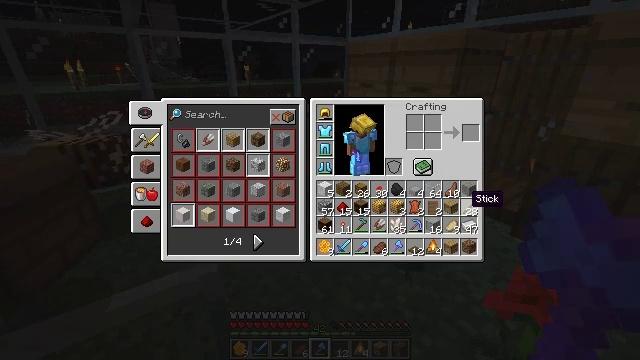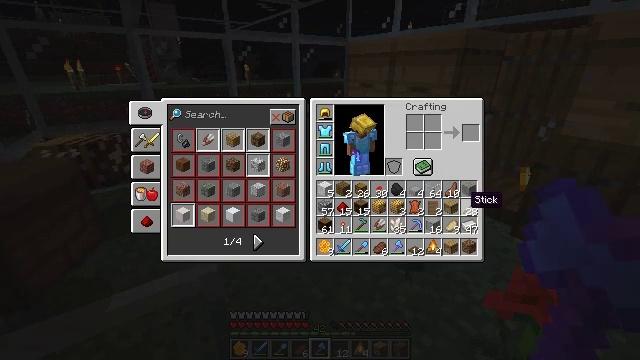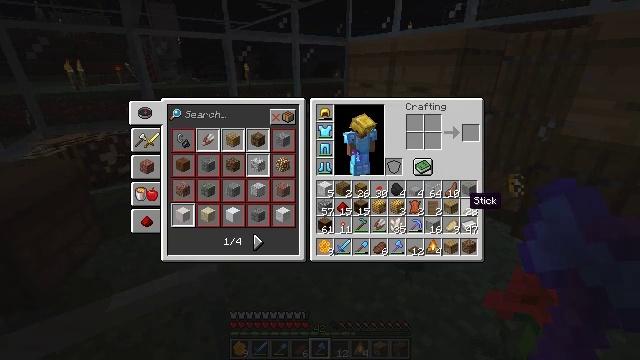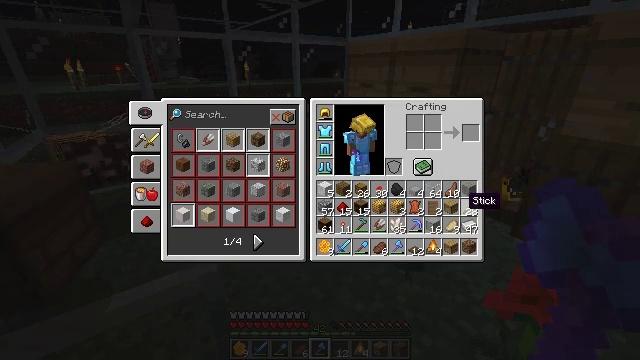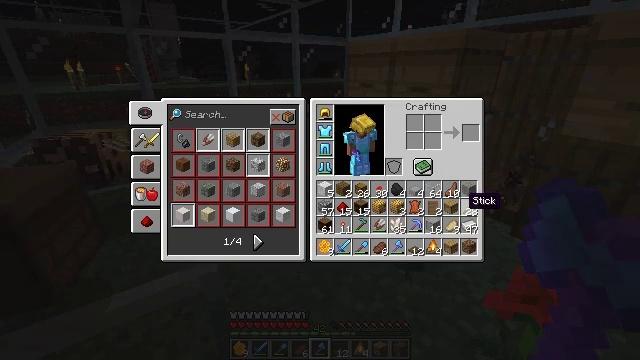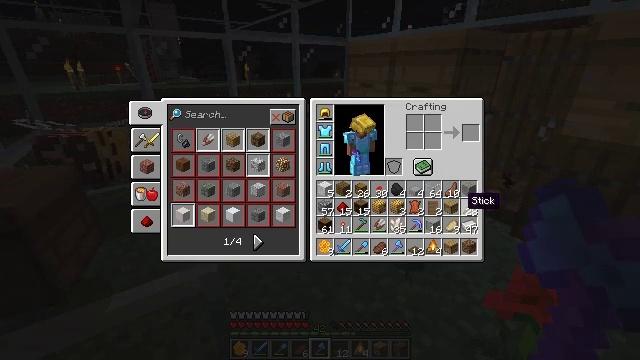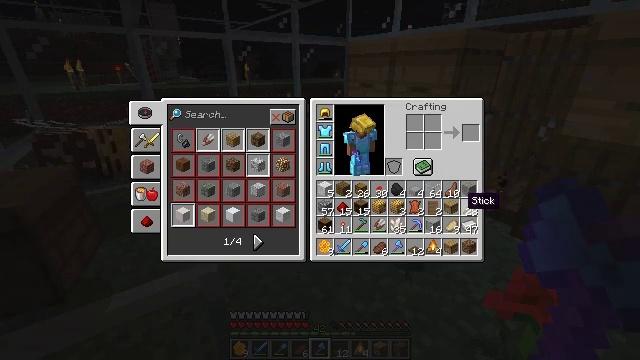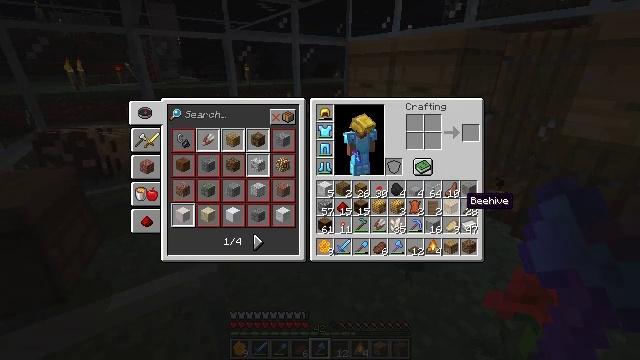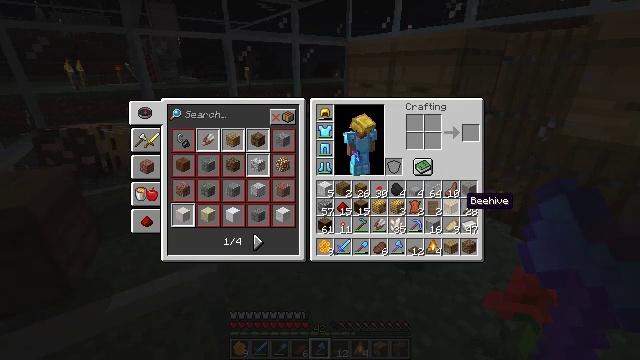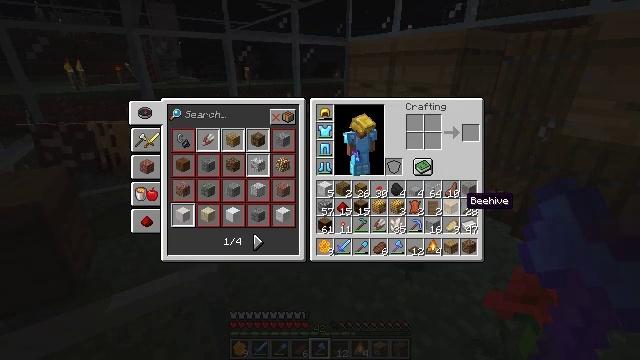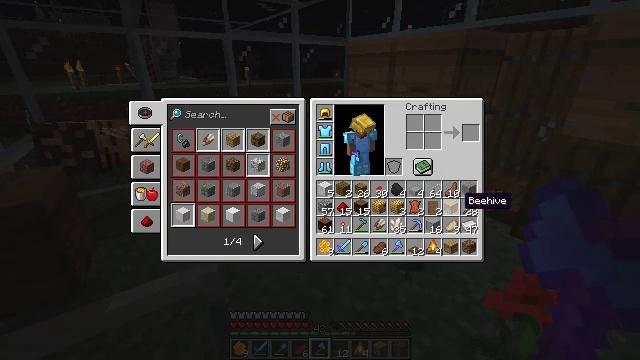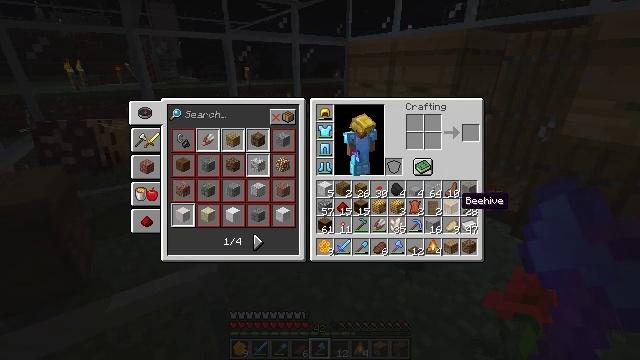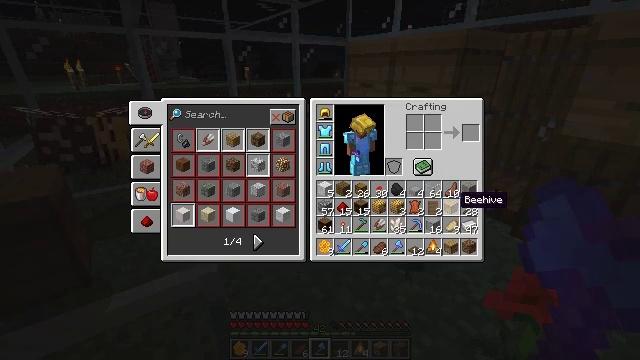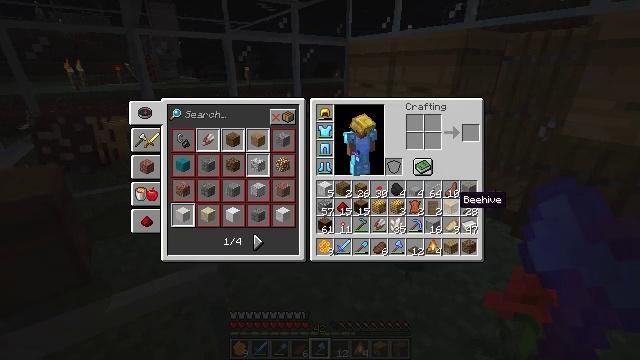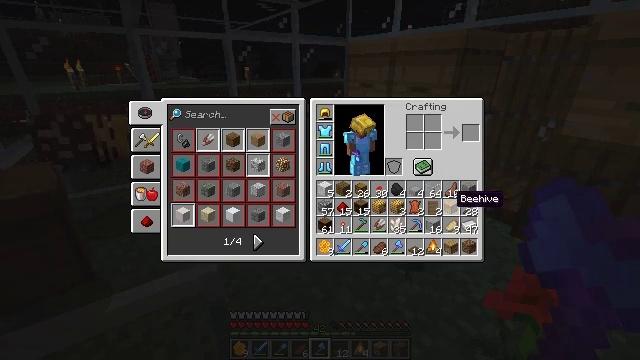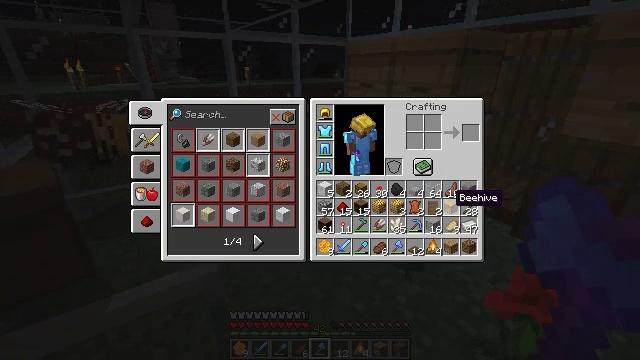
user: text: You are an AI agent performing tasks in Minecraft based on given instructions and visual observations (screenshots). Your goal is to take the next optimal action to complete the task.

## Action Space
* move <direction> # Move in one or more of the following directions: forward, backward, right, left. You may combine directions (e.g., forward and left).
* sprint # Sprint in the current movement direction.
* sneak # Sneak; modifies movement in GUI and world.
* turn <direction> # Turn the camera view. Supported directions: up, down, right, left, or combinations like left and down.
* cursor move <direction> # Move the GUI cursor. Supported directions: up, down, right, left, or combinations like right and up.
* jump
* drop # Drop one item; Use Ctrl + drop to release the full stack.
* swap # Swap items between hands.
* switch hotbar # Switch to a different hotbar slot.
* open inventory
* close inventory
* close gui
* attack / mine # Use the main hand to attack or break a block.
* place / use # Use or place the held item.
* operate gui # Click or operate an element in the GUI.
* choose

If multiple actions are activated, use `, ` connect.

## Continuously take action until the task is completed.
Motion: motion action
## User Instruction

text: Drop a coal.
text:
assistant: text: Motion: no_op
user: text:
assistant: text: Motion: no_op
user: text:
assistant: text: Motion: no_op
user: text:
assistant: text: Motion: no_op
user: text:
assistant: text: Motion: no_op
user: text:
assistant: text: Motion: no_op
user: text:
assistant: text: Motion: no_op
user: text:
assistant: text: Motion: no_op
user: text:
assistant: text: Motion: no_op
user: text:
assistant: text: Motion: no_op
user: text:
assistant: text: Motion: no_op
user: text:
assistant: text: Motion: no_op
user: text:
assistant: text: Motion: no_op
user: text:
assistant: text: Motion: no_op
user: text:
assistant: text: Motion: no_op
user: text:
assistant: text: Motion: no_op
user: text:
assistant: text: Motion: no_op
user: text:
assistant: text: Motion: no_op
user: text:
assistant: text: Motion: no_op
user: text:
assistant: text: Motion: no_op
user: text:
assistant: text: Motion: no_op
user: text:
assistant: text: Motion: no_op
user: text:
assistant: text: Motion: no_op
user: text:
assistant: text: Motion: no_op
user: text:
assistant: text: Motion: no_op
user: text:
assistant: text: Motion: no_op
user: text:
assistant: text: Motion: no_op
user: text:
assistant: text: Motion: no_op
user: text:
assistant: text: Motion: no_op
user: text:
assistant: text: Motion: no_op